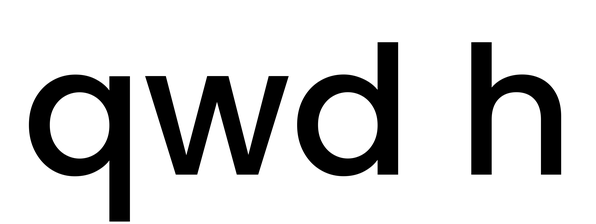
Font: Poppins-Medium